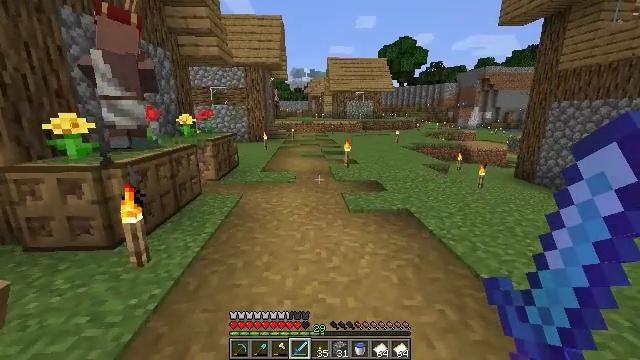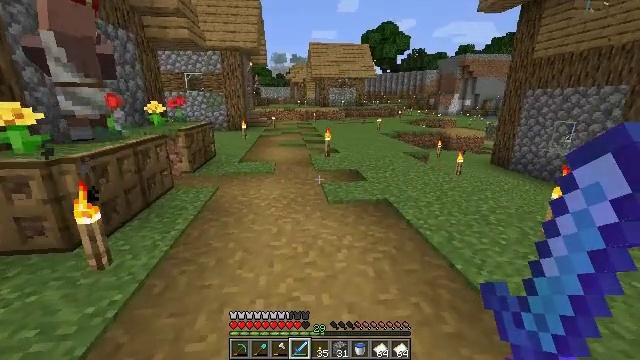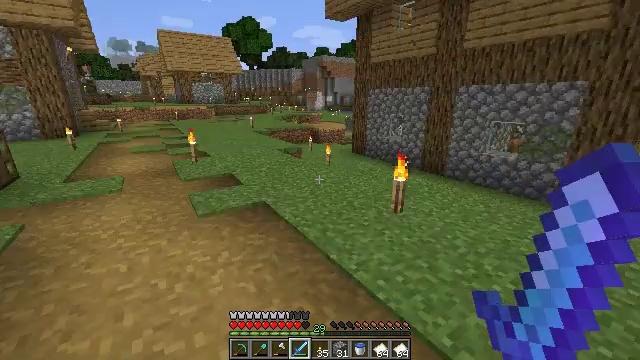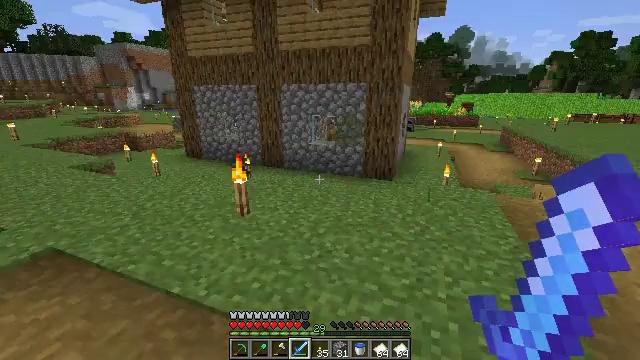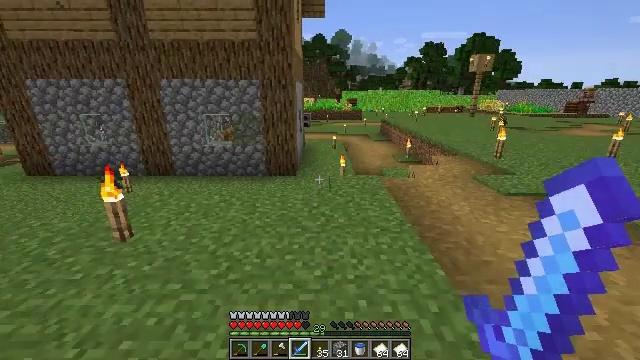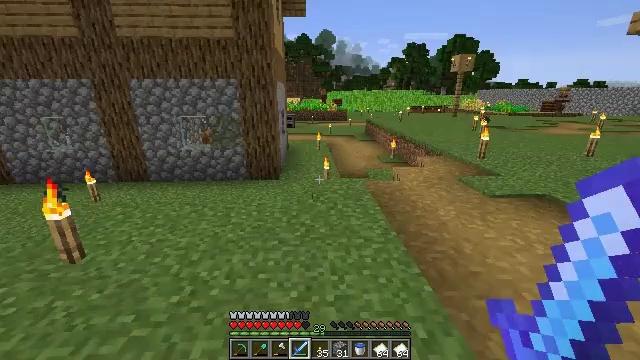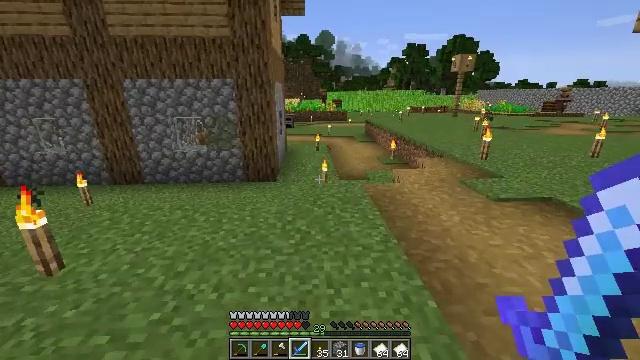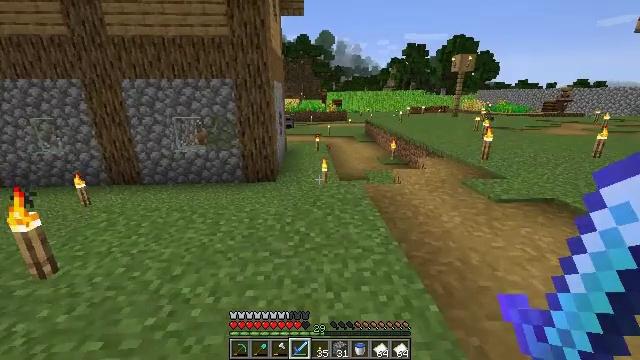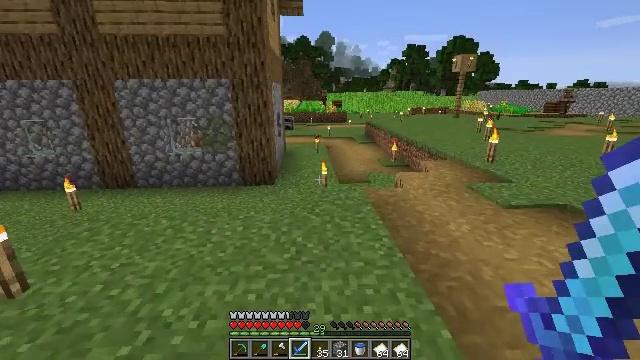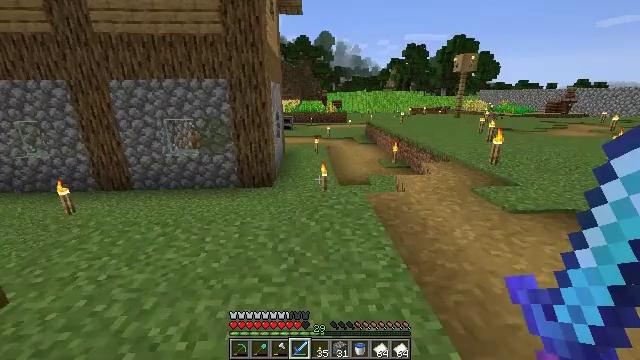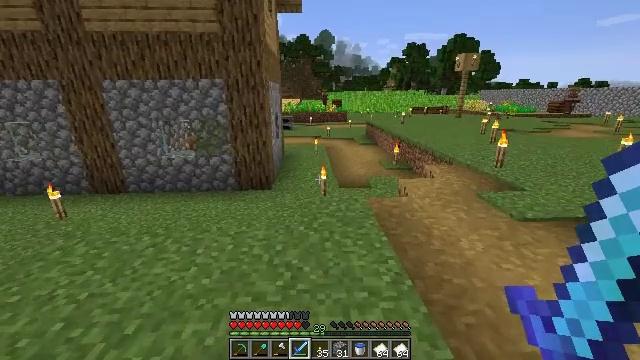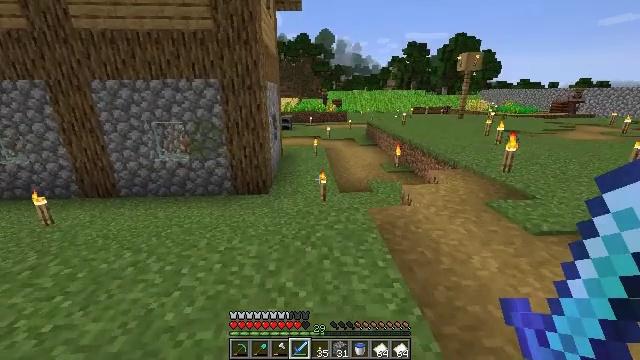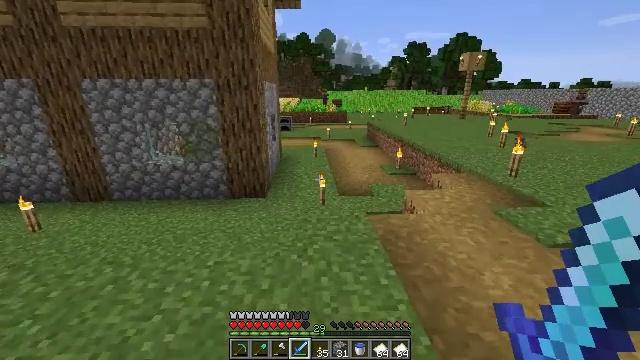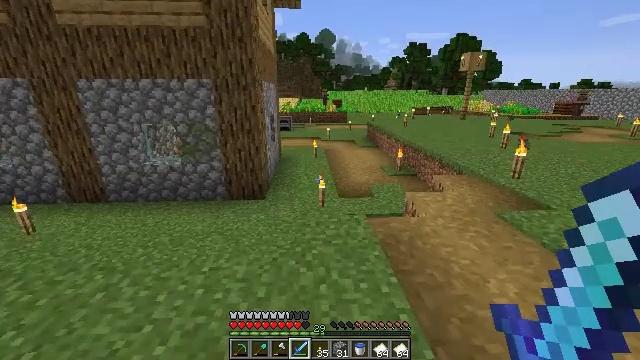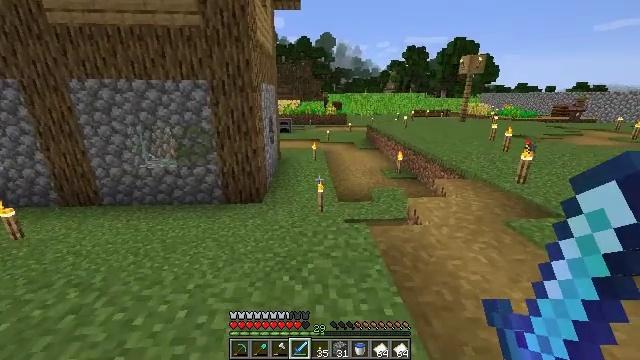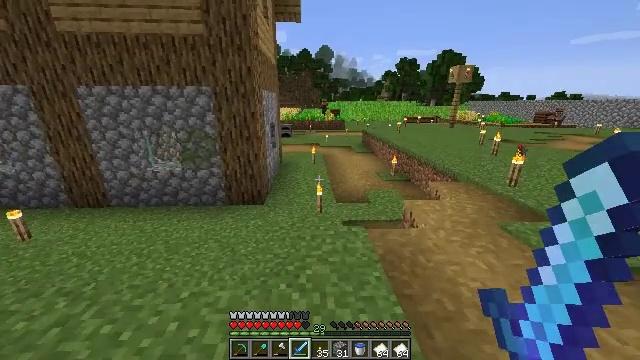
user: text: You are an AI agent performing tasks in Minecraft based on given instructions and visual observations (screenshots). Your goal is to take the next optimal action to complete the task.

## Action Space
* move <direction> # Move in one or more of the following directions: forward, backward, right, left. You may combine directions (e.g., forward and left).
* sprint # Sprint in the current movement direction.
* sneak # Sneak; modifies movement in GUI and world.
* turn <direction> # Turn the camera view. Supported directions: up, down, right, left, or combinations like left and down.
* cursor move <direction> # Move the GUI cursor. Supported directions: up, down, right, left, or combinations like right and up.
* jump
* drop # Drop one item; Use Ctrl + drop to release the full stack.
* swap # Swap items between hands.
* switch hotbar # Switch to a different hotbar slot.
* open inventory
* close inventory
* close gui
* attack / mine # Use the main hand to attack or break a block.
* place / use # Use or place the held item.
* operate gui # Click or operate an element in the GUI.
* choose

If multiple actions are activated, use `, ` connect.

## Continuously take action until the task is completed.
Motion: motion action
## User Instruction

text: Craft a chest with wooden planks in the crafting table.
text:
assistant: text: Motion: move forward and move right, turn right and down
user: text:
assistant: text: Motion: move forward and move right, turn right
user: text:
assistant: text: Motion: move forward and move right, turn right
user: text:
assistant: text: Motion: move forward and move right, turn right
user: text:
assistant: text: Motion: move forward and move right, turn right
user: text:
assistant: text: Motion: move forward
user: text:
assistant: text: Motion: move forward
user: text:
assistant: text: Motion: move forward
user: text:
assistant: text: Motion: move forward
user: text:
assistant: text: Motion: move forward
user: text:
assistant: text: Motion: move forward
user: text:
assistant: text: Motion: move forward
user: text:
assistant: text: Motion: move forward, sprint
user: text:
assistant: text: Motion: move forward, sprint
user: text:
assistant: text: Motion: move forward, sprint
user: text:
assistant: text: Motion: move forward, sprint, turn right
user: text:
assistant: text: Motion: move forward, sprint, turn right
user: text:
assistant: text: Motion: move forward, sprint
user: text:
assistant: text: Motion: move forward, sprint
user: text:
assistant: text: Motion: move forward, sprint
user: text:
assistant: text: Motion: move forward, sprint
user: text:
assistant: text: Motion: move forward, sprint
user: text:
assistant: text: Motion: move forward, sprint
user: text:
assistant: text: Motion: move forward, sprint
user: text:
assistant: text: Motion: move forward, sprint, jump
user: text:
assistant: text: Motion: move forward, sprint, jump
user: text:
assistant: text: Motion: move forward, sprint, jump
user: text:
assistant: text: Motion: move forward, sprint, jump
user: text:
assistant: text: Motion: move forward, sprint, jump
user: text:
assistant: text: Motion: move forward, sprint, jump